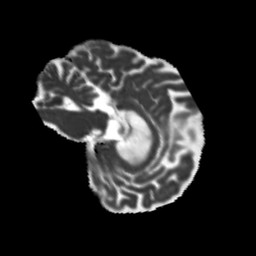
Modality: MD
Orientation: sagittal
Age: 75
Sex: male
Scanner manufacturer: siemens
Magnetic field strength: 3 T
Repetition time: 5.25 s
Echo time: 0.08 s